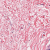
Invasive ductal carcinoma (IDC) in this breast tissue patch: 0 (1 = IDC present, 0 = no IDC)